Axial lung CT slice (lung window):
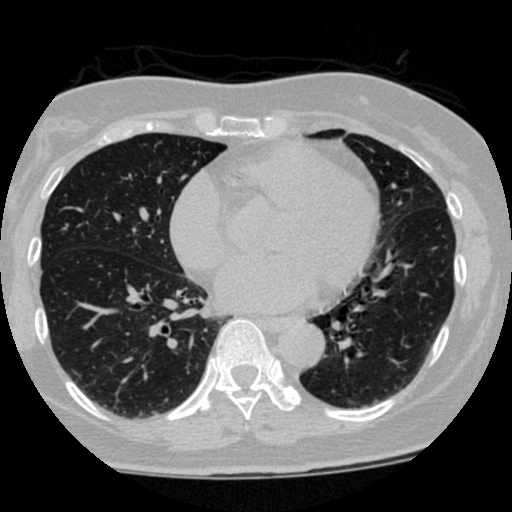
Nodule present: no